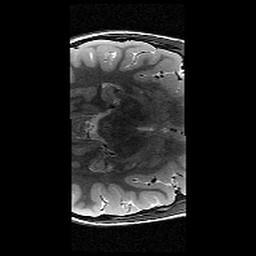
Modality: T2w
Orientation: axial
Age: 12
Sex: female
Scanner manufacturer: siemens
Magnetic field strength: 3 T
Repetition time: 9.23 s
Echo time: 0.067 s